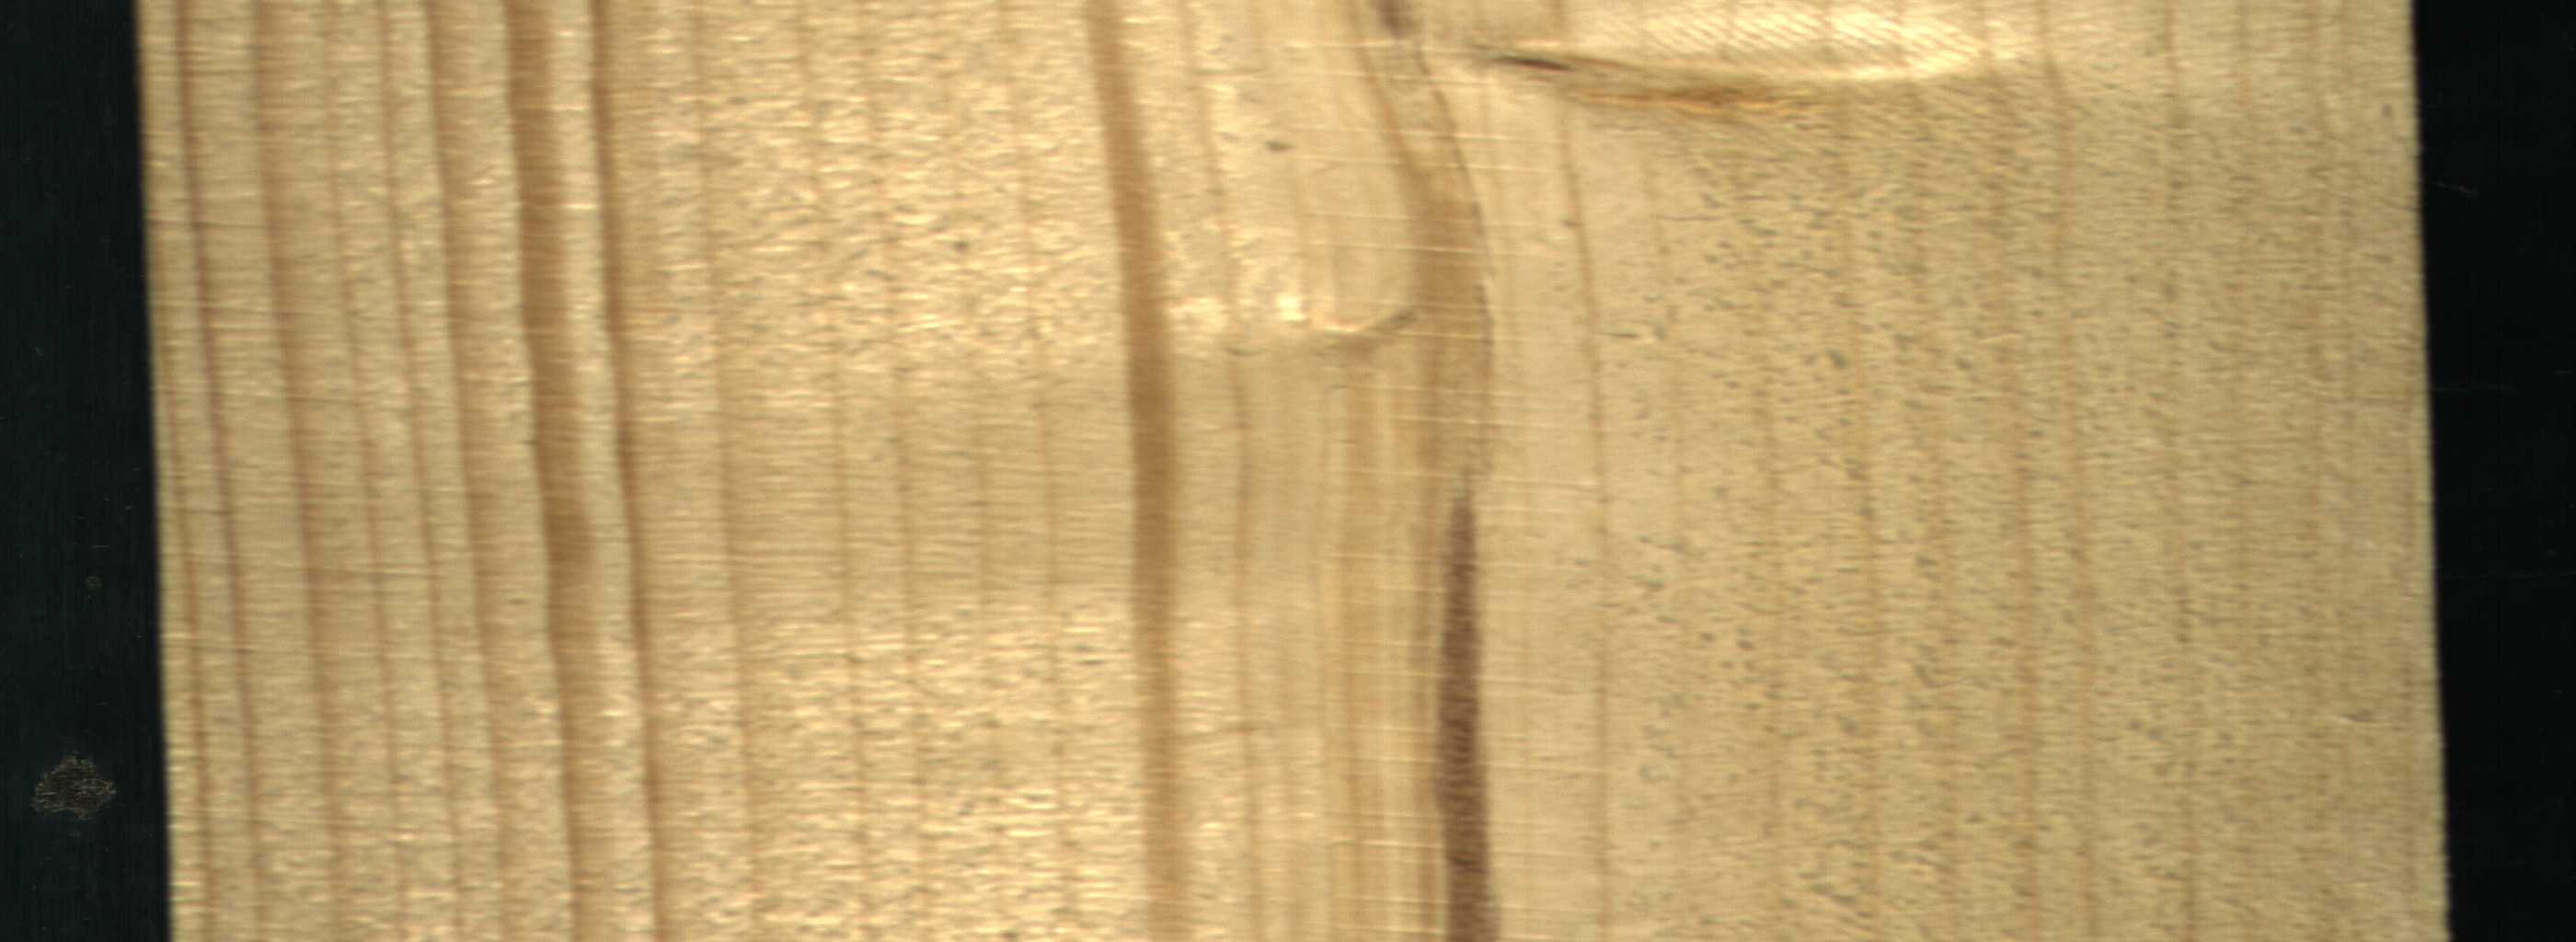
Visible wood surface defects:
Marrow
Live_Knot